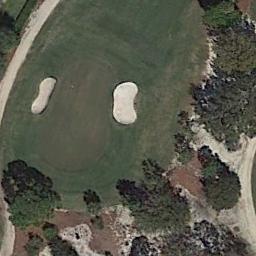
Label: golf_course